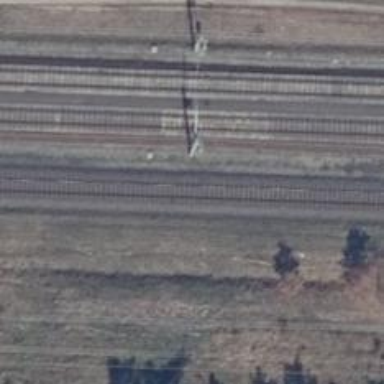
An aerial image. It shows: Milestone along the railway with catenary mast.